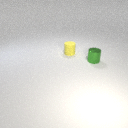
small yellow rubber cylinder to the left of small green metal cylinder